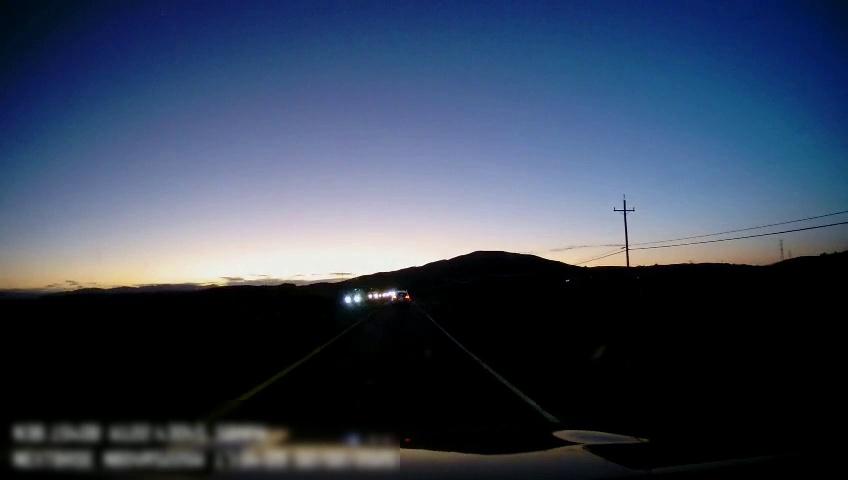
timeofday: Dusk/Dawn/Twilight
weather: Other
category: Drivable Space
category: Vehicles | Car
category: Vehicles | SUV
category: Vehicles | Car
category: Lanes | Current Lane
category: Lanes | Current Lane